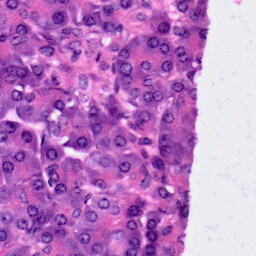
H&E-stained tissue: Pancreatic